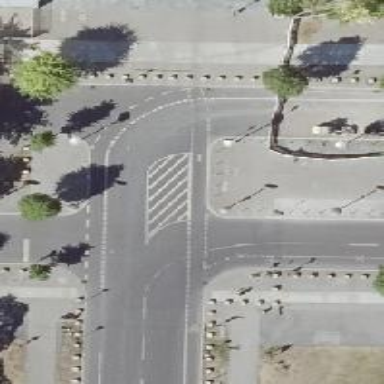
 featuring separate sidewalks on both sides and designated cycle lane on the left."